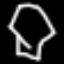
Label: octagon